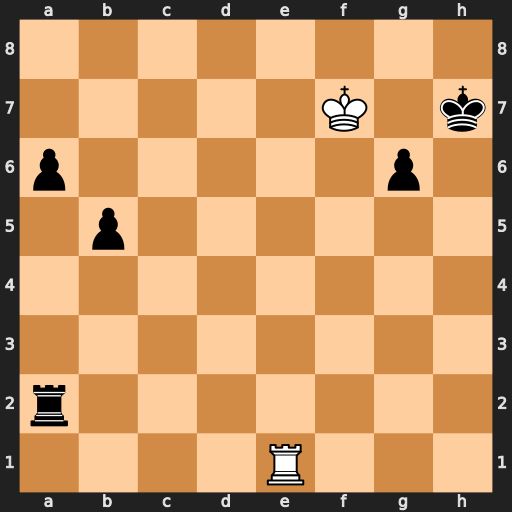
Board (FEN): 8/5K1k/p5p1/1p6/8/8/r7/4R3
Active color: w
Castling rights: -
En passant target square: -
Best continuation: Rh1+ Rh2 Rxh2#